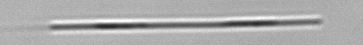
Label: Leptocylindrus